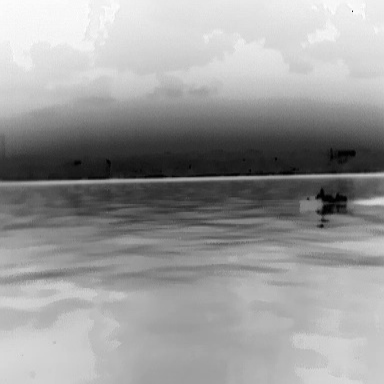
There is a warship in the infrared image.